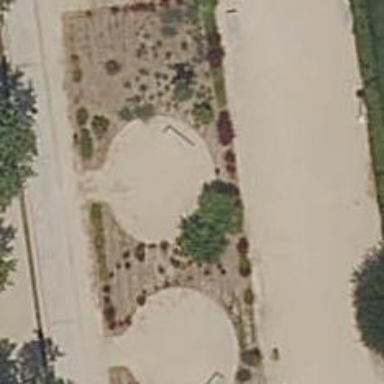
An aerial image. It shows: Bench.